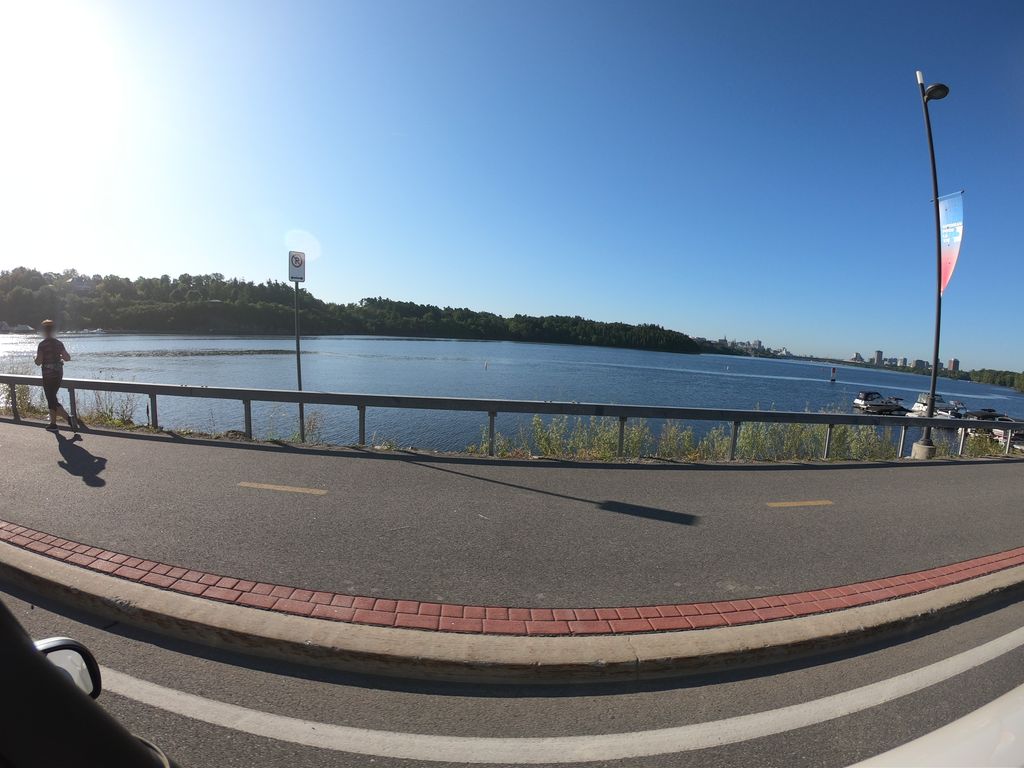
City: ottawa-gatineau